Field crop: maize
Growth stage: 2
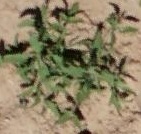
Species: atriplex